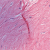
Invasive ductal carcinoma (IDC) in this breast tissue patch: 0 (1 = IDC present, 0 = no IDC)